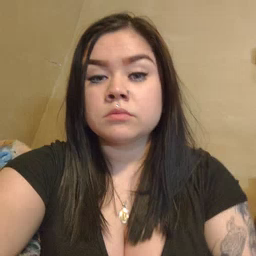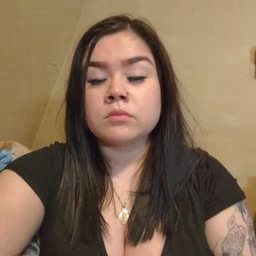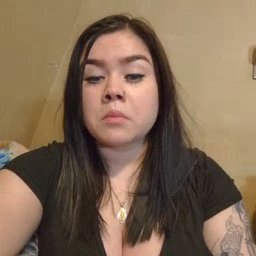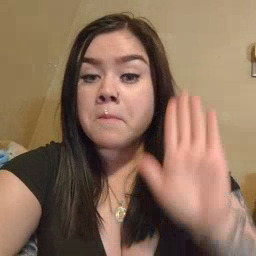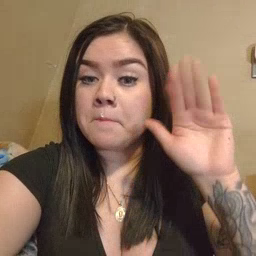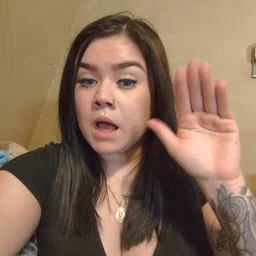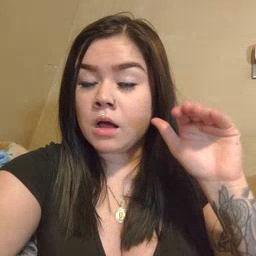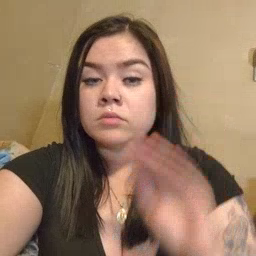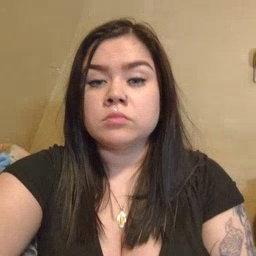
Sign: bye